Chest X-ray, PA view. Patient: 49 years old, sex M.
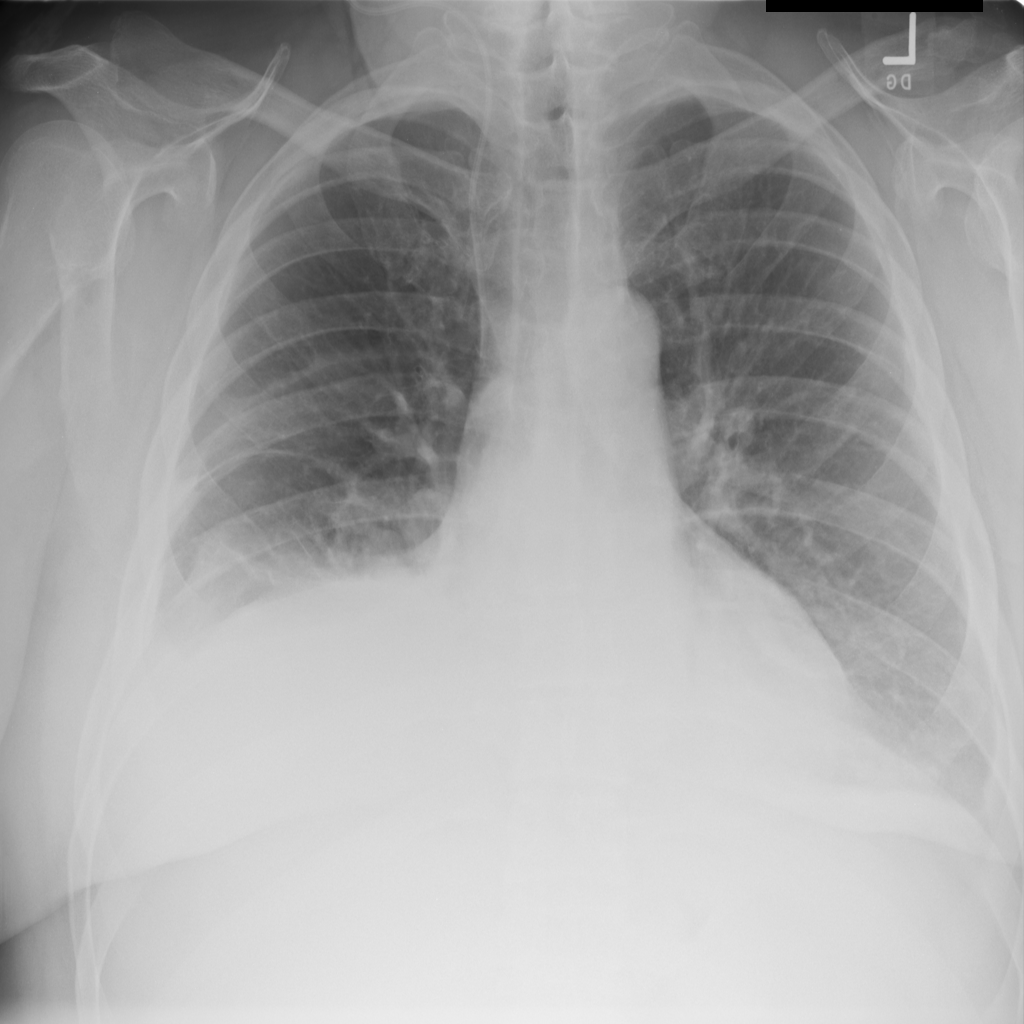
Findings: Effusion